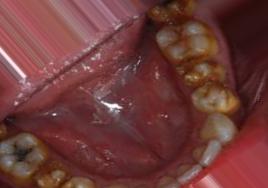
Condition: Tooth Discoloration